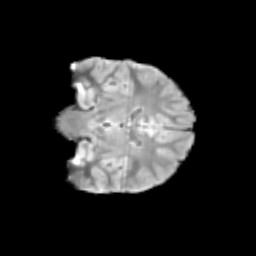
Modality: T2w
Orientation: coronal
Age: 12
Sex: male
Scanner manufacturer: siemens
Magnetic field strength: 3 T
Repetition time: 3.8 s
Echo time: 0.07 s